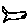
Label: fish